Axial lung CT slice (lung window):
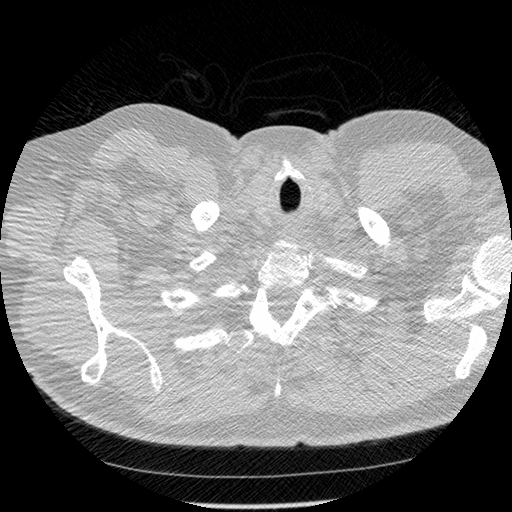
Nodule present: no